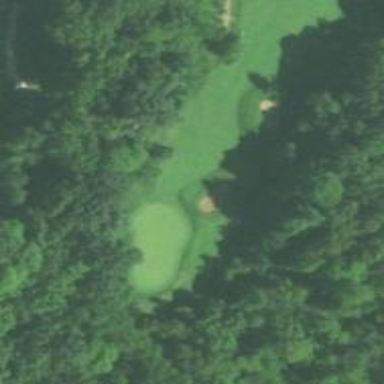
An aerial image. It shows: View of golf hole.